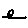
Label: tree